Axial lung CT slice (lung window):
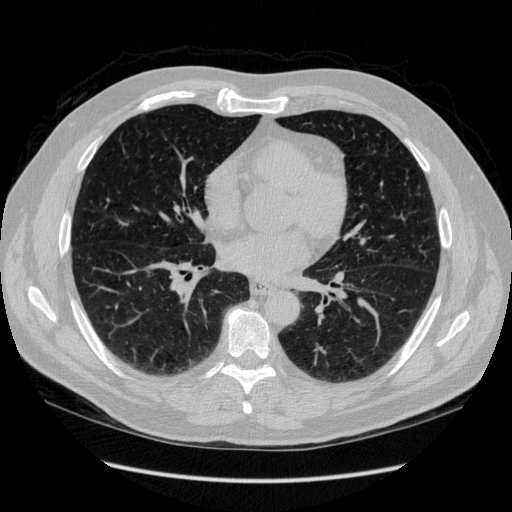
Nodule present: no